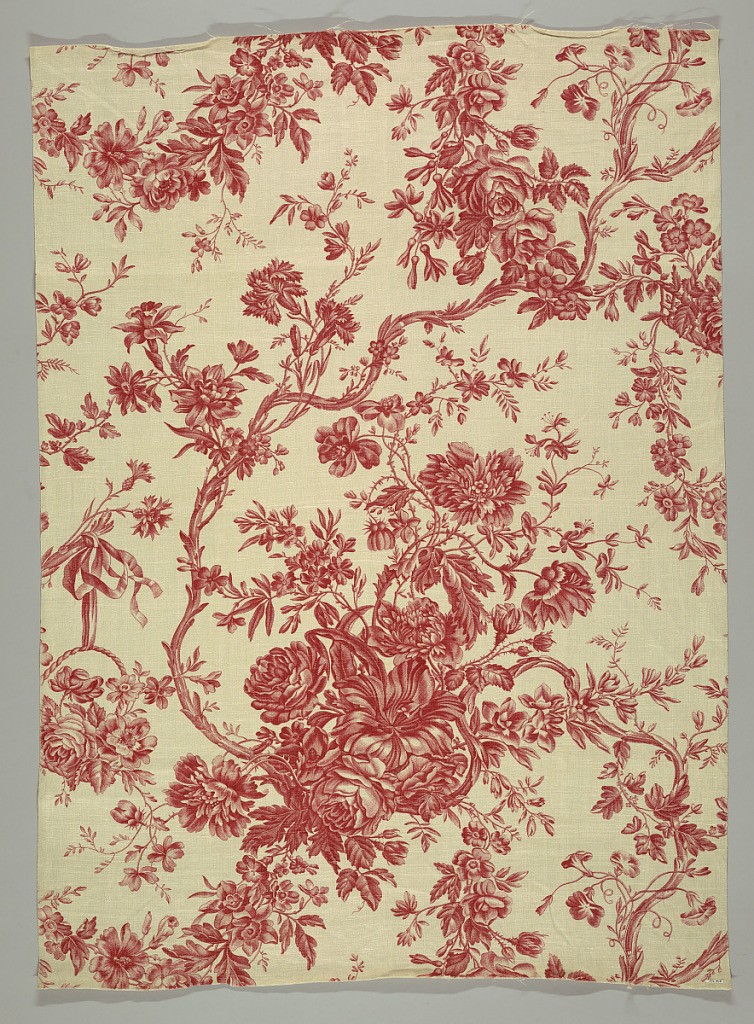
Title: Textile
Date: late 19th–early 20th century
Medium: cotton or linen Technique: printed on plain weave
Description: Large scale design of flowering branches printed in red on a white ground.